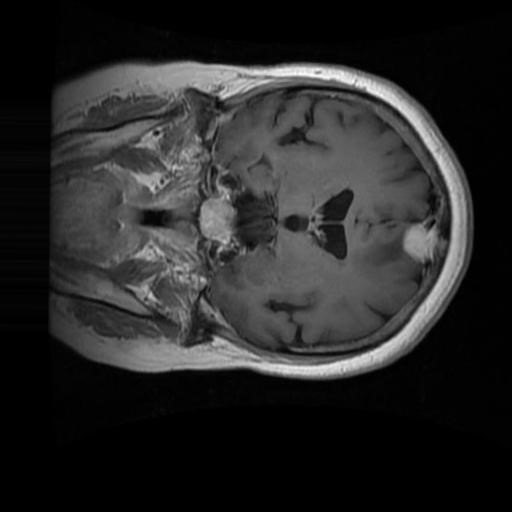
Label: brain_menin